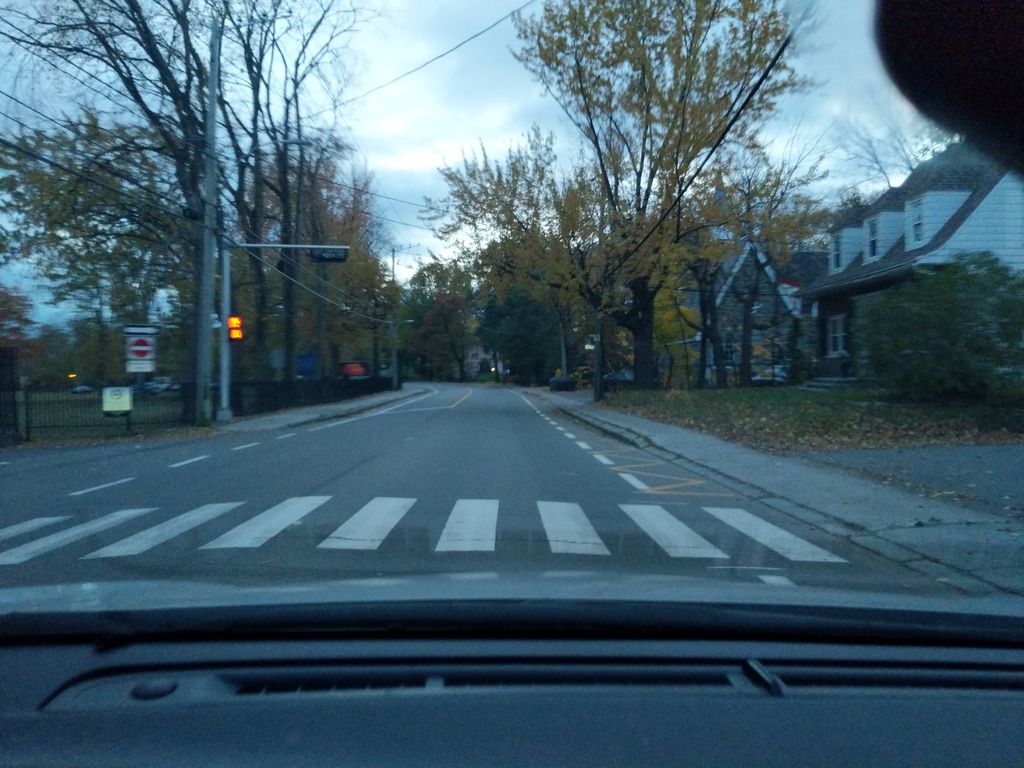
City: quebec_city